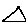
Label: triangle